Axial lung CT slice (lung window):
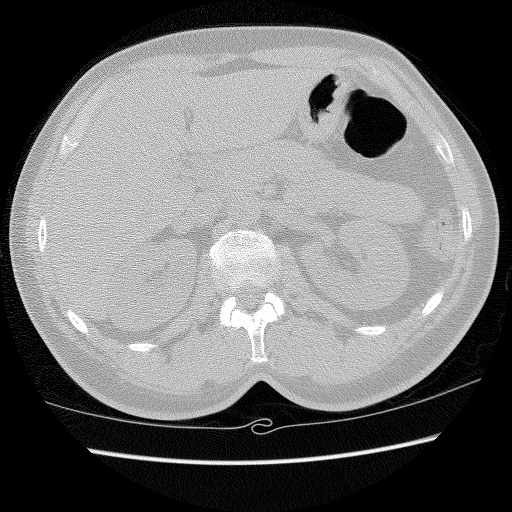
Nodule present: no